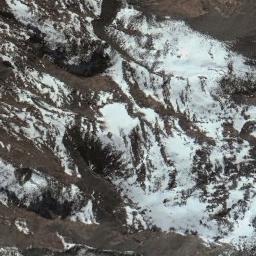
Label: snowberg